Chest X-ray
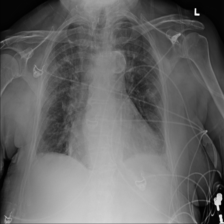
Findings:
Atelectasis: negative
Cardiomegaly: negative
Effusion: negative
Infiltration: negative
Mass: negative
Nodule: negative
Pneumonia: negative
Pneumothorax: positive
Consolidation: negative
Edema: negative
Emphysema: negative
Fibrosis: negative
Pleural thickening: negative
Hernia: negative